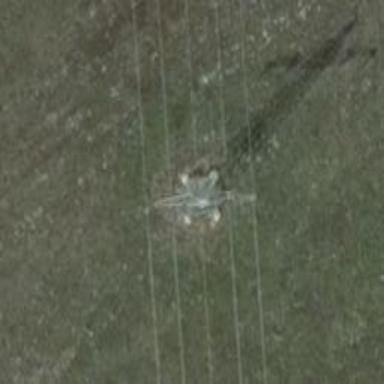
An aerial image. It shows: Power tower.